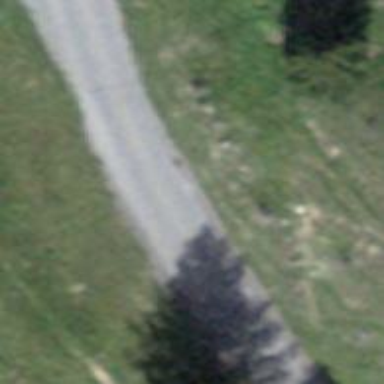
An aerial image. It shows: Unclassified paved road.